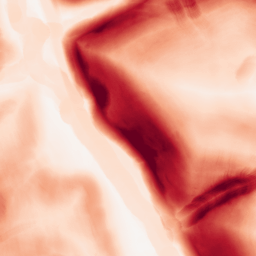
Category: morphological
Decomposition family: morphological_gradient
Decomposition parameters: size: 10
shape: disk
Upsampling method: cubic_catmull_rom
Upsampling parameters: scale: 2
Upsampling scale: 2